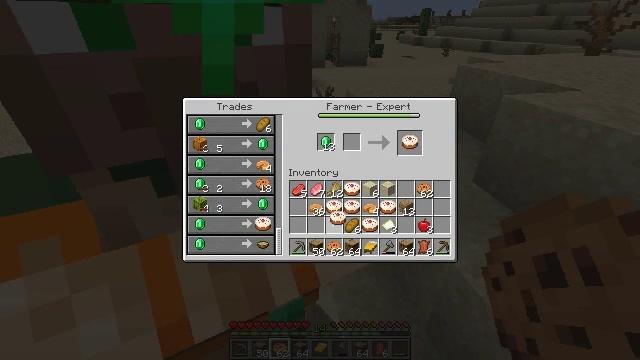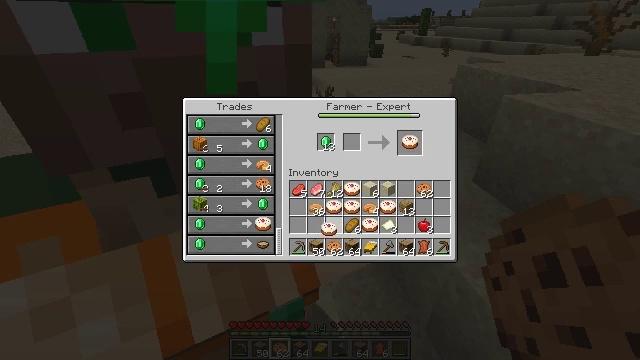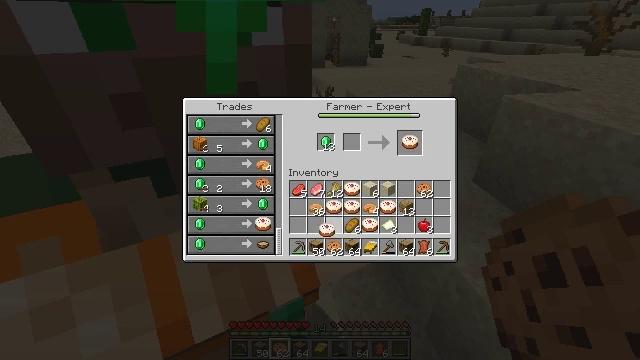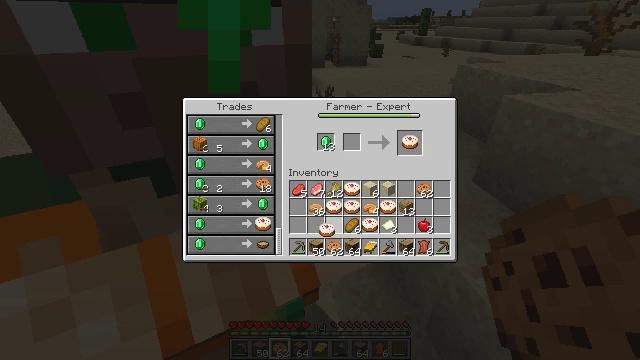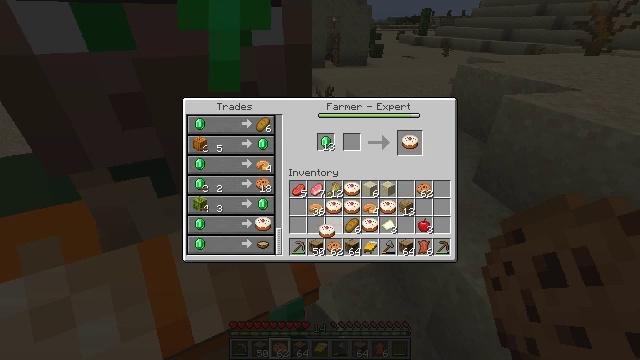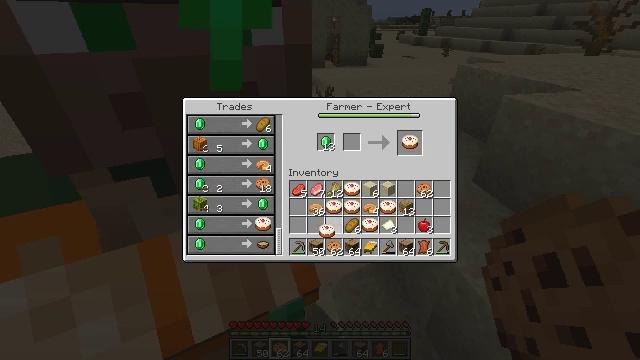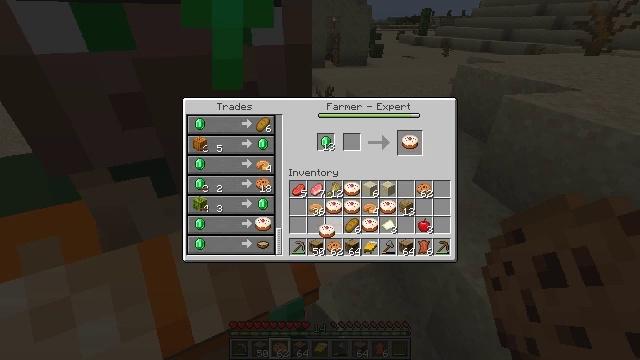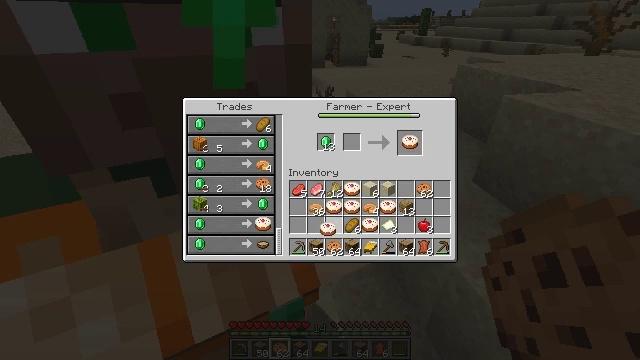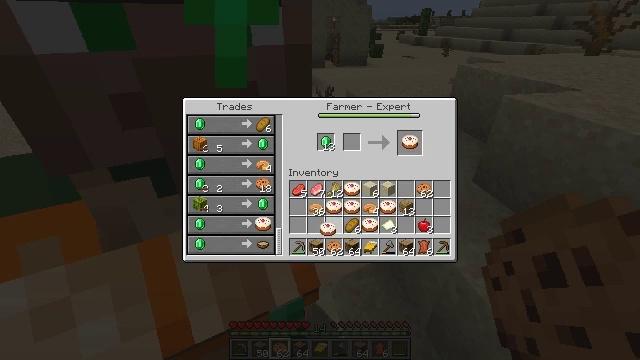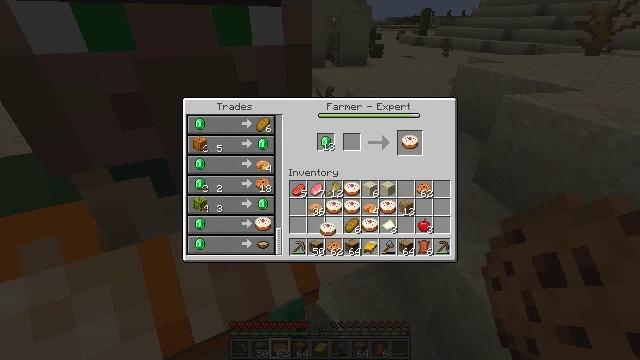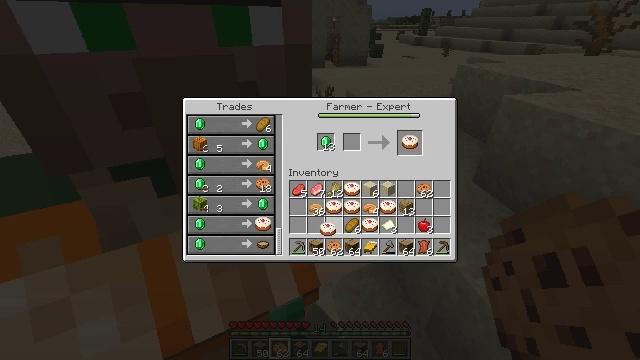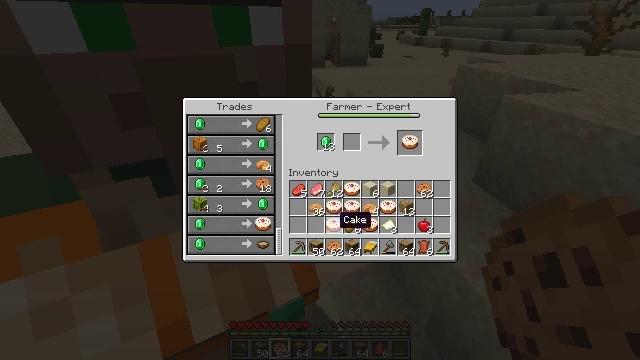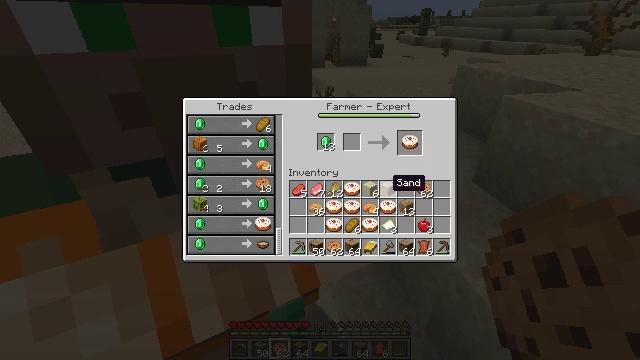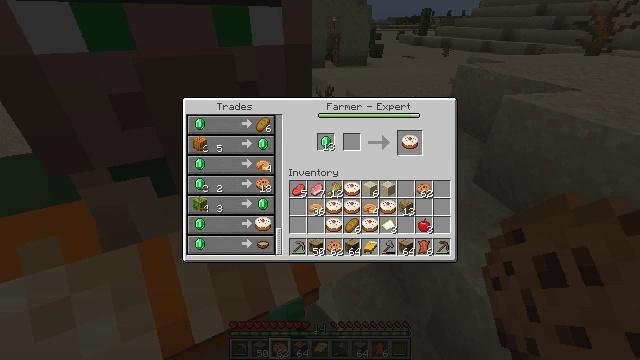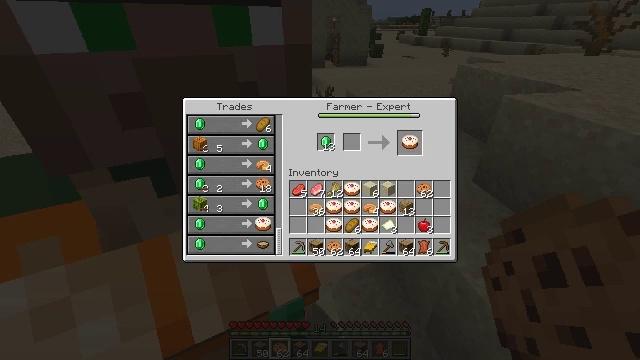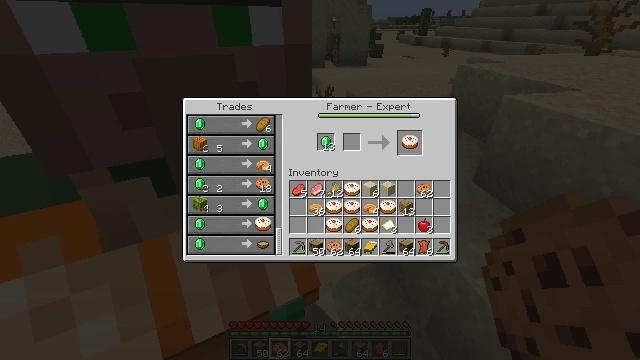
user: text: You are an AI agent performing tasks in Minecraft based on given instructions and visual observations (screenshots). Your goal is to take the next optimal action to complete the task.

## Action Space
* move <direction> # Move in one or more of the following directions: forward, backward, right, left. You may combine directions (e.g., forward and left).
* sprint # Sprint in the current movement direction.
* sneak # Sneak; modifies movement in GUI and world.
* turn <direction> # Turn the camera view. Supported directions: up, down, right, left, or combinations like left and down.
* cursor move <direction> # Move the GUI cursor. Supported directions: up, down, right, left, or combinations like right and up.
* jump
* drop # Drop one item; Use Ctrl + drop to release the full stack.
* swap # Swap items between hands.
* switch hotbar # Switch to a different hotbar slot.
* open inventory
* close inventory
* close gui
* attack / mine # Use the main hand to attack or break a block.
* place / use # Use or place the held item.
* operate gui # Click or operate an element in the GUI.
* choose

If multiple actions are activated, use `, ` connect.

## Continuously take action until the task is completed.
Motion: motion action
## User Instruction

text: Create a suspicious stew with dandelion.
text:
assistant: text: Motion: cursor move left and down, open gui
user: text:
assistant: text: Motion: no_op
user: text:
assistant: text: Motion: no_op
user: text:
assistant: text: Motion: no_op
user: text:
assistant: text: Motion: no_op
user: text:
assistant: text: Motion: no_op
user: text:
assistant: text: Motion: no_op
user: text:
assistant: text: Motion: no_op
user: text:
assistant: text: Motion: operate gui
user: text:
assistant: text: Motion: operate gui
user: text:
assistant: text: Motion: no_op
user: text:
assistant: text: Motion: cursor move right and up
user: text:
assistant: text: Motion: cursor move right and up
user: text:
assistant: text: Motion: no_op
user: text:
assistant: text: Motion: cursor move left and down
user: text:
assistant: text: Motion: cursor move left and down
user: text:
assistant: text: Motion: cursor move left and down
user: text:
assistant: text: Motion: no_op
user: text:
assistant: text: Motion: no_op
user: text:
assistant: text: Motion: no_op
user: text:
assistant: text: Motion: no_op
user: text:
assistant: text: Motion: no_op
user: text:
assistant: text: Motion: cursor move down
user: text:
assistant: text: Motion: no_op
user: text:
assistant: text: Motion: no_op
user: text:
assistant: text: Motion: no_op
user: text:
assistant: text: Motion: cursor move down
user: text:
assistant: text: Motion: no_op
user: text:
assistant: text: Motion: operate gui
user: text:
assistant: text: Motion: operate gui